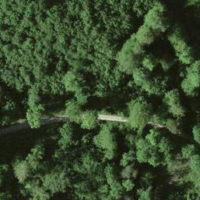
EUNIS habitat code: 41
Species observed at this site:
Sambucus racemosa